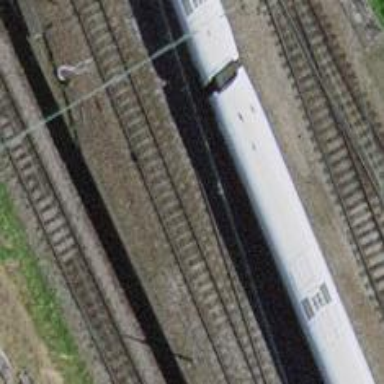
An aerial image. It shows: Railway track with contact line for electrification.